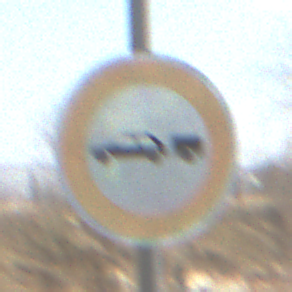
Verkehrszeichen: VerbotPersonenkraftwagenMitAnhaenger
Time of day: MorningAfternoon
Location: Outdoor (Suburban)
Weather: PartlyCloudy
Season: NotSpecified
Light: Natural